Field crop: maize
Growth stage: 2
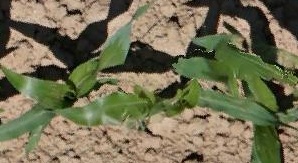
Species: maize